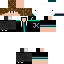
A male human skin with dark skin, wearing brown long hair dressed in a blue hoodie and black pants, featuring a closed mouth.